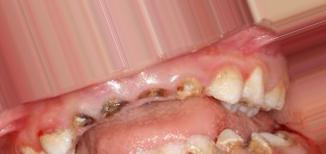
Condition: Caries